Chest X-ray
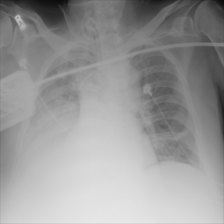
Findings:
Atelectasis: negative
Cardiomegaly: negative
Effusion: positive
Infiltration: negative
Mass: negative
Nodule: negative
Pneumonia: negative
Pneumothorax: negative
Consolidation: negative
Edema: negative
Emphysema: negative
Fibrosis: negative
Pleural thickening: negative
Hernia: negative